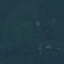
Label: Forest